Interaction volume radius: 5 \u00c5
Interaction volume height: 15 \u00c5
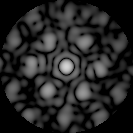
Disorder parameter: 0.5277